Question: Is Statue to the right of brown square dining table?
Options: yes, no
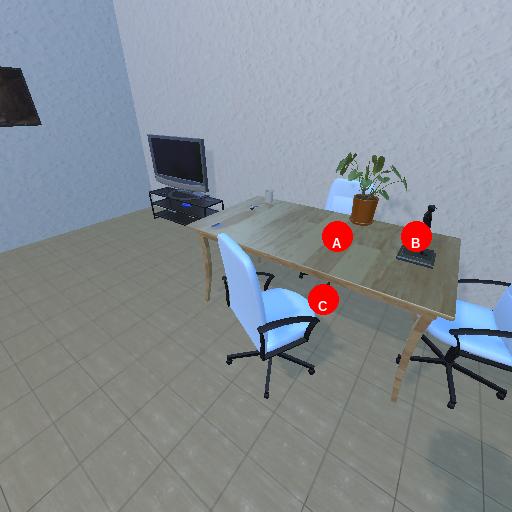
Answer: yes